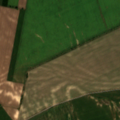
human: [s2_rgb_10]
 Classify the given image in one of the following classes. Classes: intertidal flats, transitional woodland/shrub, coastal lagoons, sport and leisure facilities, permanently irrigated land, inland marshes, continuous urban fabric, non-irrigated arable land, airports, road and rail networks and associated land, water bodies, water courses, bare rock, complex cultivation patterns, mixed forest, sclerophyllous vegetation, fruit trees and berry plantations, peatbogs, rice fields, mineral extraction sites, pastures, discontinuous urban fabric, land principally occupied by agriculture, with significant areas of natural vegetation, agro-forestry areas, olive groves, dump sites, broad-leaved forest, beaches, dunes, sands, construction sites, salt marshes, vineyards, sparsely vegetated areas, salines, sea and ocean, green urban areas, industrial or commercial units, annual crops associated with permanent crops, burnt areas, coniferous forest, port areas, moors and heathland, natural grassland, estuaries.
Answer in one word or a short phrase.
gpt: non-irrigated arable land